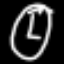
Label: clock